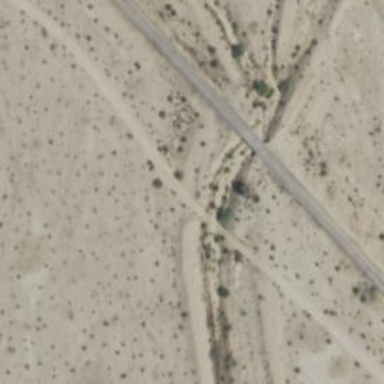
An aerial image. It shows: Abandoned railroad bridge.